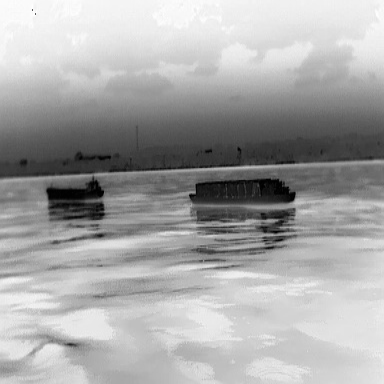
There is a liner in the infrared image.